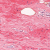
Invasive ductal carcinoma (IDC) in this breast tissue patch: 0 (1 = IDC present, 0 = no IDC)